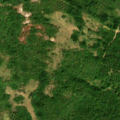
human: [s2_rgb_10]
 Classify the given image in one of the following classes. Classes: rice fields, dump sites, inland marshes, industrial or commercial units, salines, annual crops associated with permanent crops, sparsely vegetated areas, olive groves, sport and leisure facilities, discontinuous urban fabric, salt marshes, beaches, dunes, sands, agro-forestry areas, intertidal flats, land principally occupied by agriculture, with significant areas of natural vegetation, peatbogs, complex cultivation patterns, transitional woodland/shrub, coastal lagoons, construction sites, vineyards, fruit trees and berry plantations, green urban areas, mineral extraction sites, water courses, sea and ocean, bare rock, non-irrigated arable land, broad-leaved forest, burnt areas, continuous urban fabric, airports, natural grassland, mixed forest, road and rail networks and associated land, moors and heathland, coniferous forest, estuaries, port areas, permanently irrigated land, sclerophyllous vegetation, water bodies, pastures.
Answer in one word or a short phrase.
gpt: broad-leaved forest, transitional woodland/shrub